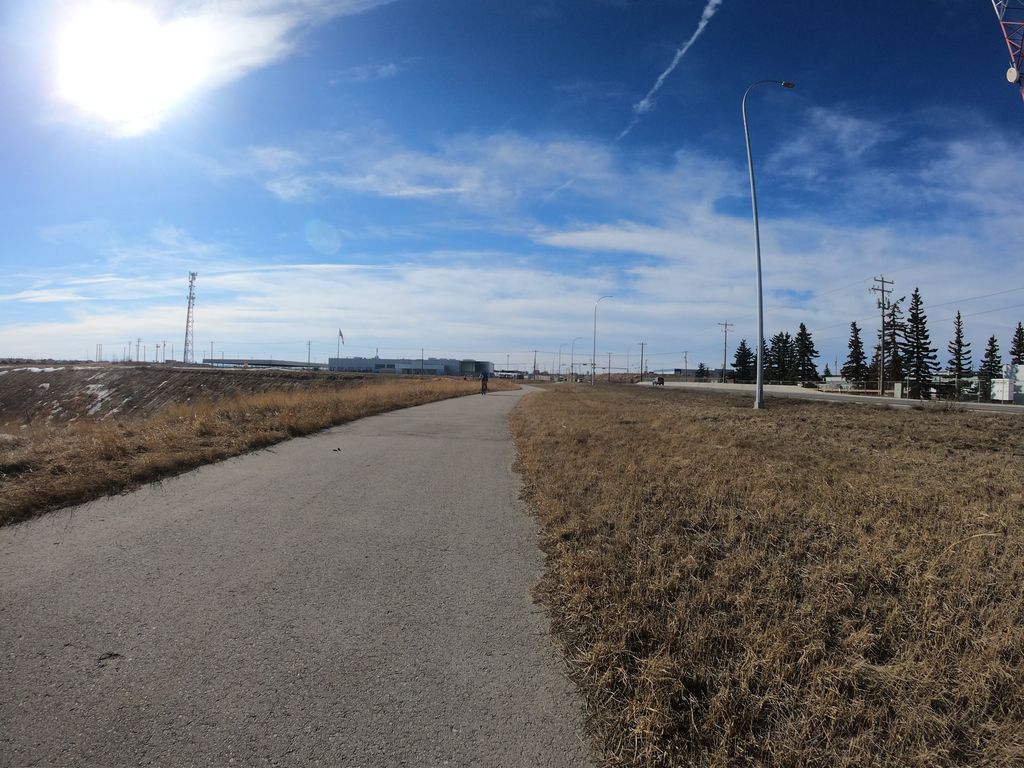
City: calgary